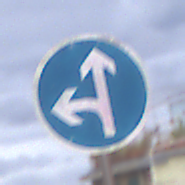
Verkehrszeichen: VorgeschriebeneFahrtrichtungGeradeausOderLinks
Umgebung: Outdoor, Urban
Tageszeit: Midday
Wetter: Overcast
Licht: Natural
Jahreszeit: NotSpecified
Kontrast: LowContrast